Aerial crown-view tile of a tropical tree (Barro Colorado Island, Panama), acquired 20240813:
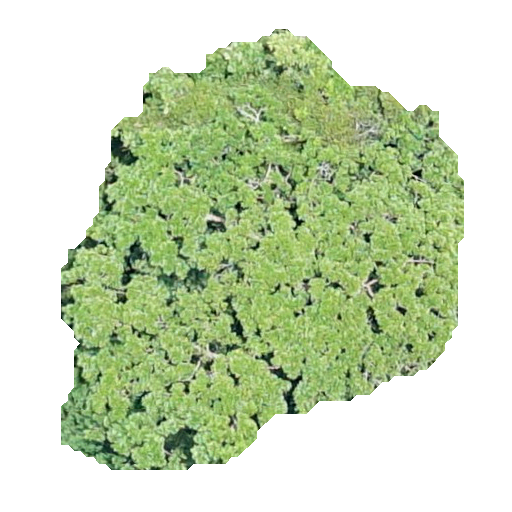
Species: Simarouba amara
GBIF accepted scientific name: Simarouba amara
Crown area: 194.574 m²